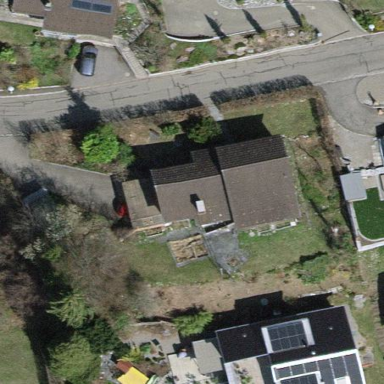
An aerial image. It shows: Detached building.